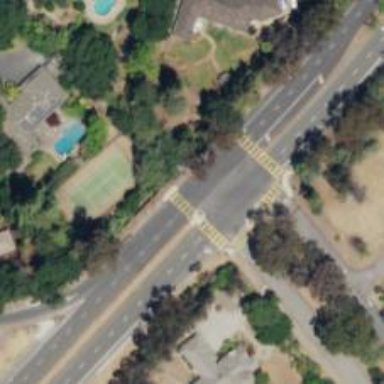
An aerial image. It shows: Secondary road with asphalt surface.